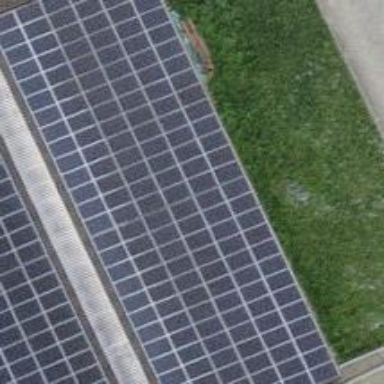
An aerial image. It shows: Solar power generator.